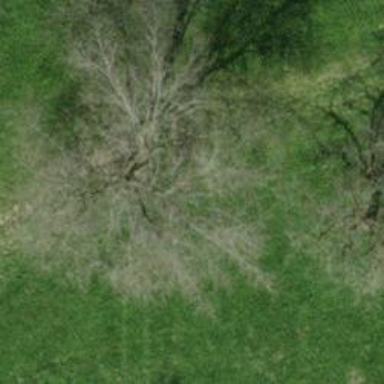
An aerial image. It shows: Single tag "natural: tree."